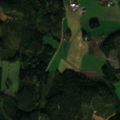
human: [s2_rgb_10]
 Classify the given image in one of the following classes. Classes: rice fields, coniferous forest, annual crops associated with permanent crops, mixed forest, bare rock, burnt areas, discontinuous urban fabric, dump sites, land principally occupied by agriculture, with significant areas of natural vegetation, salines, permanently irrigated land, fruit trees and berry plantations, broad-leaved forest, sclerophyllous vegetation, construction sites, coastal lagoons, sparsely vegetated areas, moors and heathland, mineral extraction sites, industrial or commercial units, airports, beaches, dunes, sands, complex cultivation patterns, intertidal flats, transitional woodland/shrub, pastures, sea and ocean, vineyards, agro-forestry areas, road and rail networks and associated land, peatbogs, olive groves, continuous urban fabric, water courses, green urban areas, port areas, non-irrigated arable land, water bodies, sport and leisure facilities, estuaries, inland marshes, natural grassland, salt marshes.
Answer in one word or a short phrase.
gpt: non-irrigated arable land, land principally occupied by agriculture, with significant areas of natural vegetation, coniferous forest, mixed forest, transitional woodland/shrub